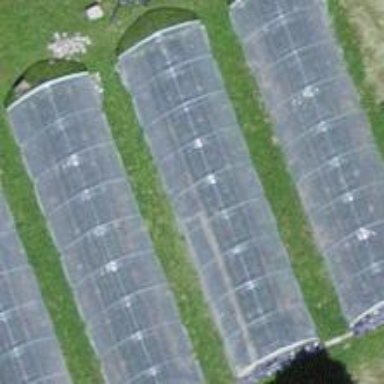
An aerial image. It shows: Greenhouse.